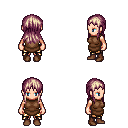
a pixel art fantasy rpg character, female body template, human, light skin, brown tunic, gold greaves, white blonde unkempt hairstyle, brown shoes, four views (front, back, left, right), 2x2 character sprite sheet, small pixel art, hard edges, no anti-aliasing